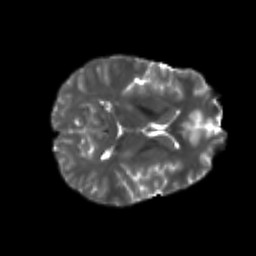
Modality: T2w
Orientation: axial
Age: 22
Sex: male
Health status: healthy
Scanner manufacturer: philips
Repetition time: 7.391 s
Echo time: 0.08599 s